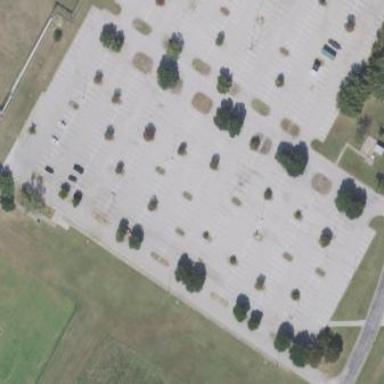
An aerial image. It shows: Parking area.